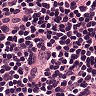
Metastatic tissue present: no